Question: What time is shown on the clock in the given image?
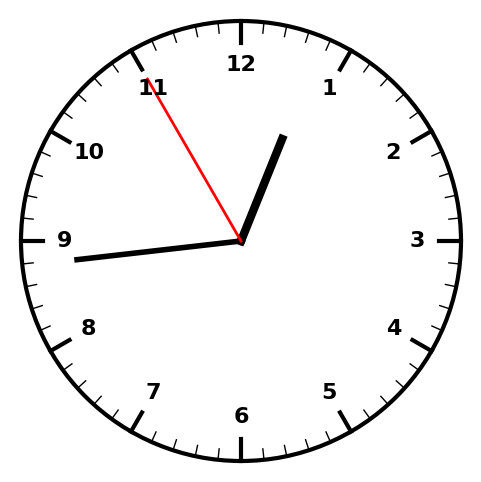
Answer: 12:43:55